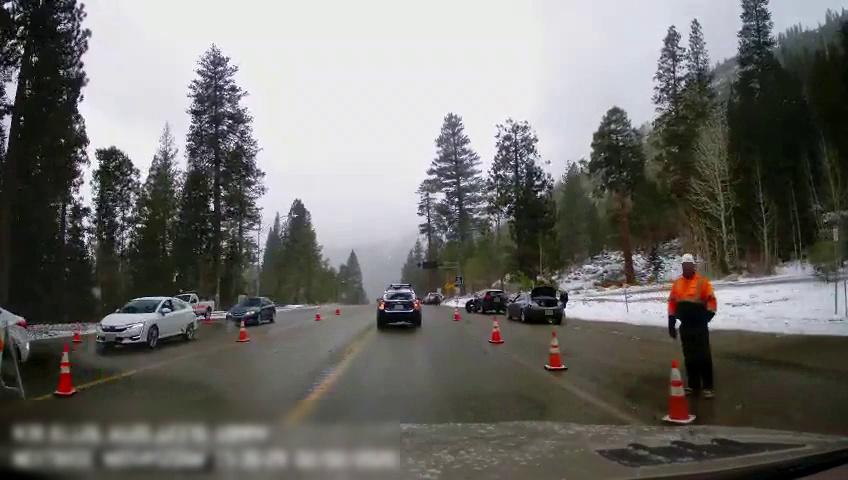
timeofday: Day
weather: Snowy
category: Drivable Space
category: Vehicles | SUV
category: Vehicles | SUV
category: Pedestrians
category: Pedestrians
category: Vehicles | Car
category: Pedestrians
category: Vehicles | Truck
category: Vehicles | Car
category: Vehicles | Car
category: Vehicles | Car
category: Vehicles | SUV
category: Lanes | Current Lane
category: Lanes | Opposite Lane
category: Lanes | Current Lane
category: Traffic | Signs